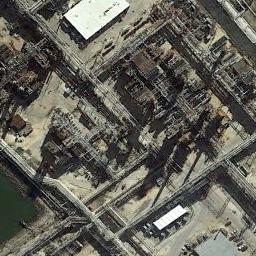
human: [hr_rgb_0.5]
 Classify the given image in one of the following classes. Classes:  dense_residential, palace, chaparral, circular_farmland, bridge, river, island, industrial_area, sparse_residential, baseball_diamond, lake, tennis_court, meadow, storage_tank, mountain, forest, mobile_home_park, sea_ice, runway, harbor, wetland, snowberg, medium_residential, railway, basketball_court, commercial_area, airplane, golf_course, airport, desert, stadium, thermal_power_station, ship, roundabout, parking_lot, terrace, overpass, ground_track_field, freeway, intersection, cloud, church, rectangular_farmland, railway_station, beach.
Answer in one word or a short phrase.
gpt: industrial_area